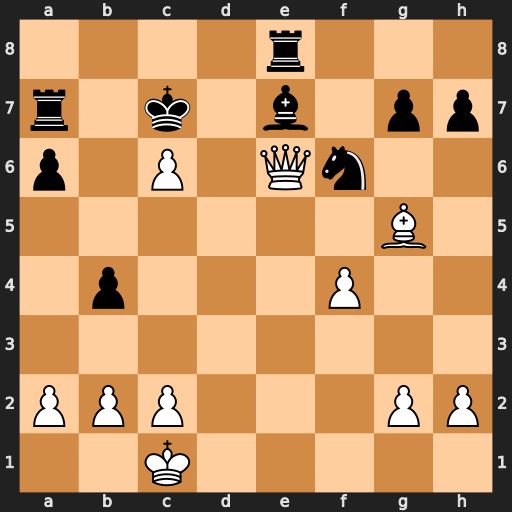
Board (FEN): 4r3/r1k1b1pp/p1P1Qn2/6B1/1p3P2/8/PPP3PP/2K5
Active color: w
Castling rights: -
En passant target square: -
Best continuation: Bxf6 gxf6 Qd7+ Kb6 Qxe8